Question: I'm working on a iOS app and I would like to build something like I saw on the Facebook Paper.
Here attached some design of what I want to achieve.
Basically, in the upper half of the screen I have a paging.
In the lower half, I would like to have another paging that corresponds to the page in the upper side.
So, when I scroll the upper side page I want to change the pages on the lower side.
So for each upper page I have several lower pages (not the same number of sub pages for each page).
Any idea how to achieve that ?
I'm thinking of using a UICollectionView but is this the best solution?
If so, how to build the lower paging system?
Thanks for any idea.
C.C.

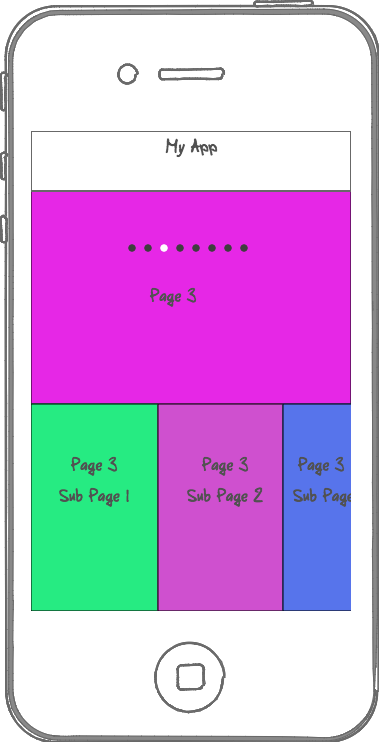
Answer: You should look at using a UIPageViewController. It's pretty much a glove fit for what you want. You can make it so that the pages either scroll from one to the next, or use a page curl effect like iBooks (both effects are built right into the page view controller.
You could host a second page view controller on each page to do the sub-page scrolling you want. (You'd put a container view on each page where you want the sub-page to go, and then link the container view to a second page view controller with an embed segue.)